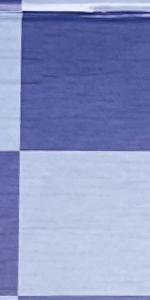
Label: Empty